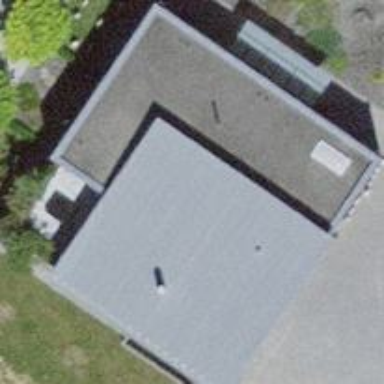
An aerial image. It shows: Building.